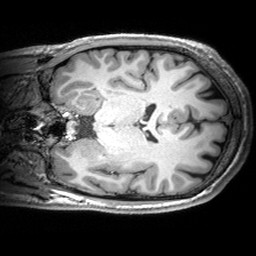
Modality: T1w
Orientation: coronal
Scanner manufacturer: siemens
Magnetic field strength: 3 T
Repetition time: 2.53 s
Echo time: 0.00299 s